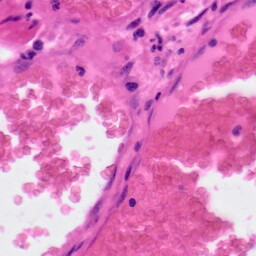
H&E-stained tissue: Colon